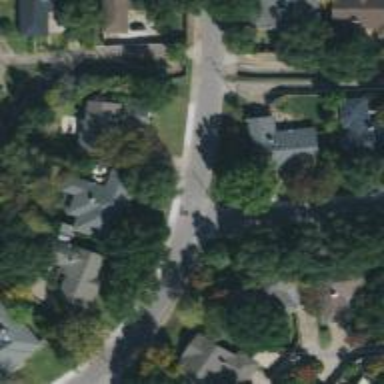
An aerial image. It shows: Residential road.